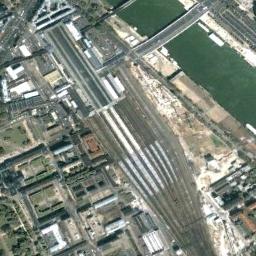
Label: railway_station